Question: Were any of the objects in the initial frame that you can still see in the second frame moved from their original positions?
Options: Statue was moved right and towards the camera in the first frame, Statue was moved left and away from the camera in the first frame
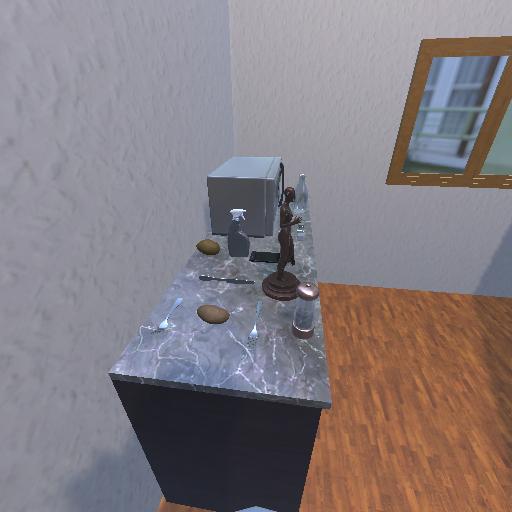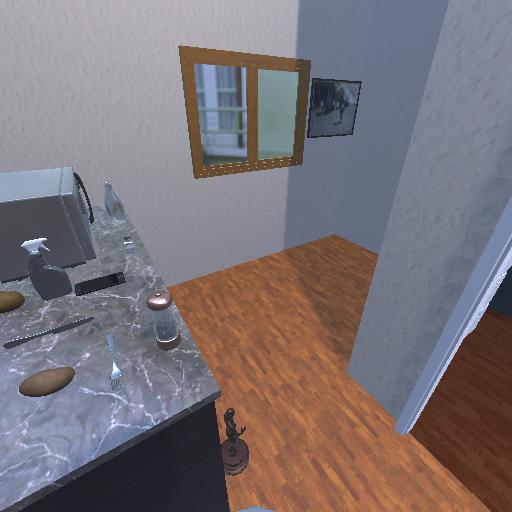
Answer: Statue was moved right and towards the camera in the first frame